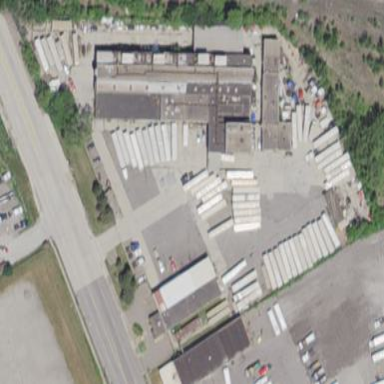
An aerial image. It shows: Industrial area dedicated to transport activities.